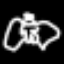
Label: angel